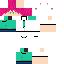
A female human skin with pale skin, wearing brown long hair dressed in a blue hoodie and red pants, featuring a closed mouth.